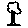
Label: tree